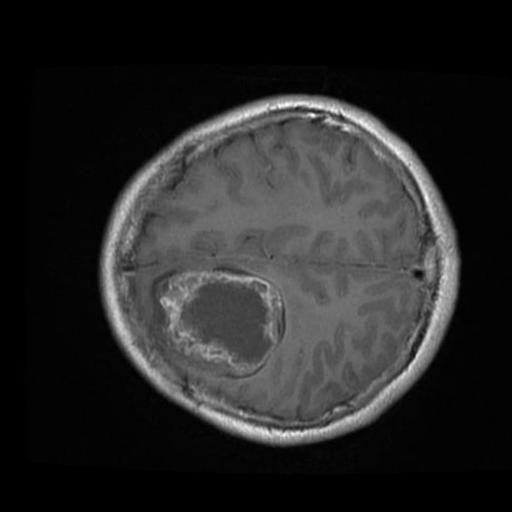
Label: brain_glioma